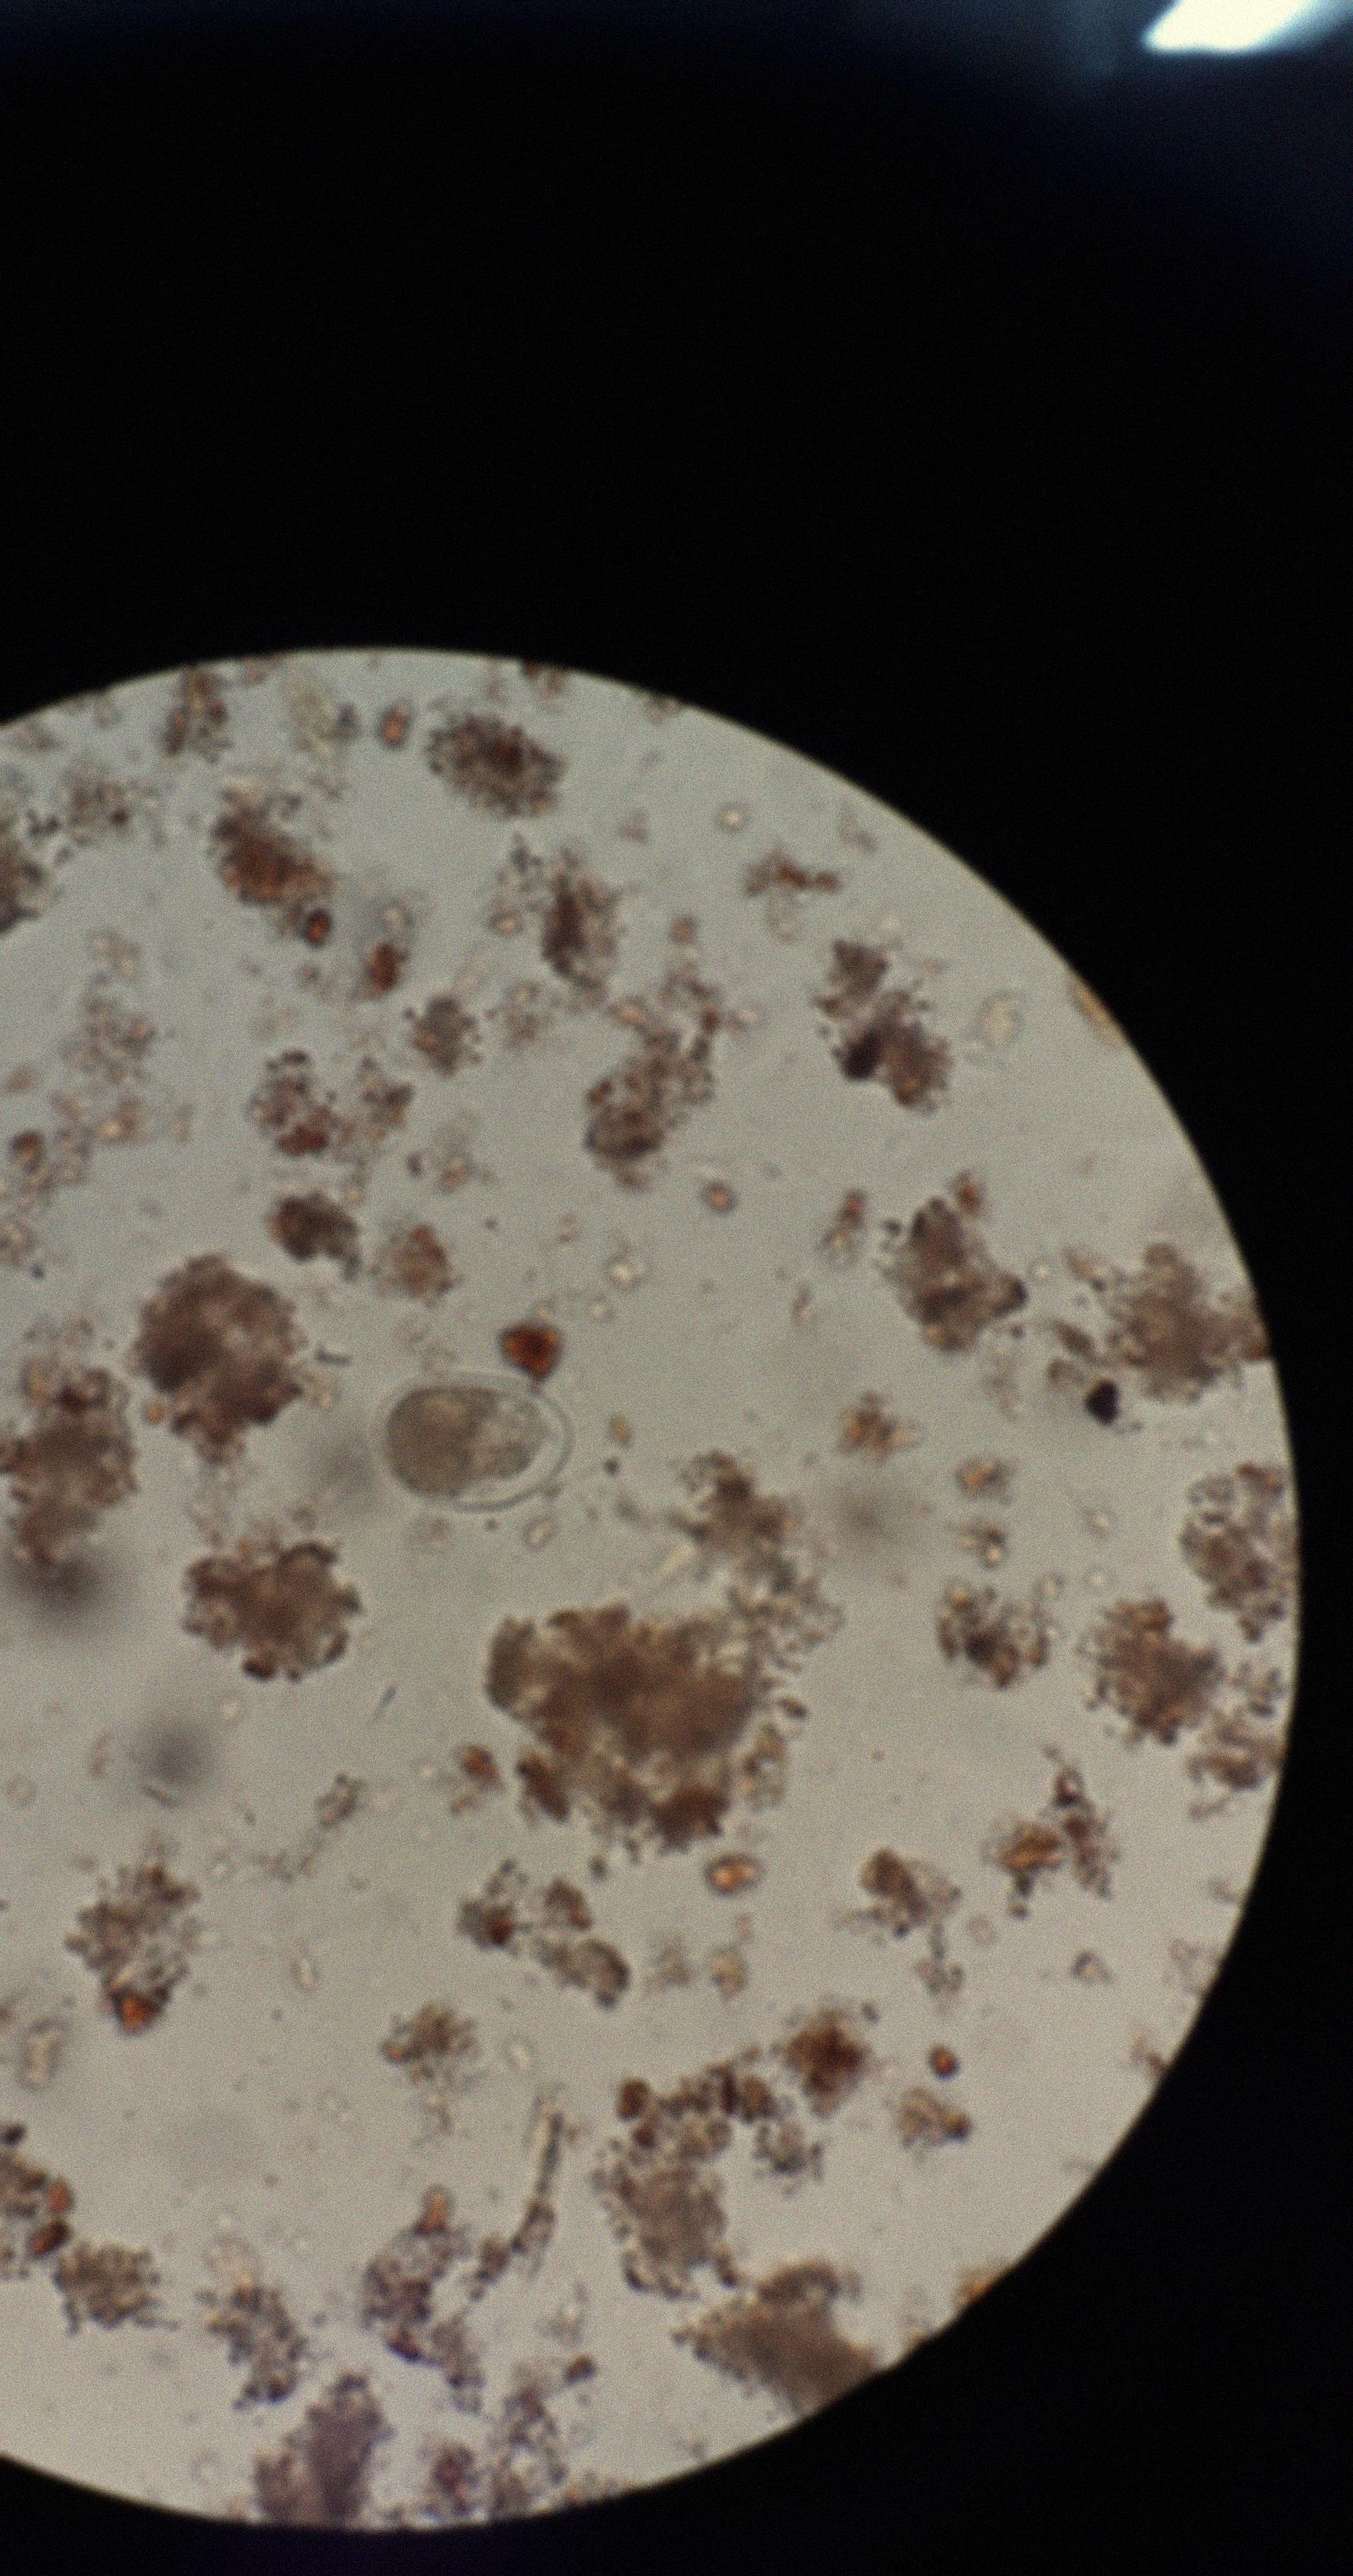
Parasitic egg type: Hookworm egg